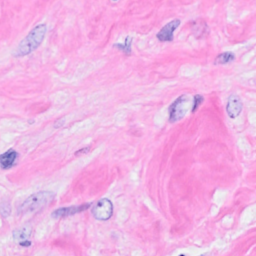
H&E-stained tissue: Breast